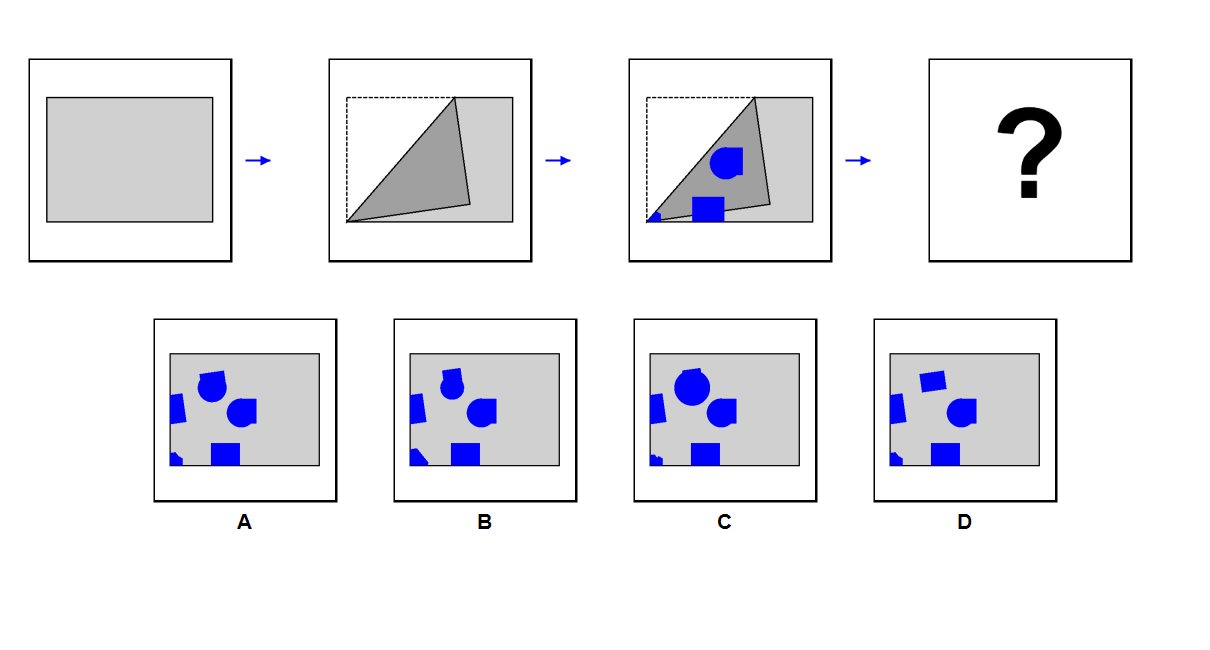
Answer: A